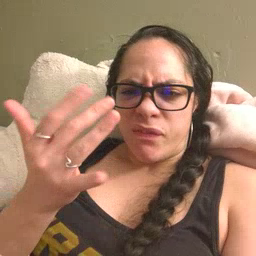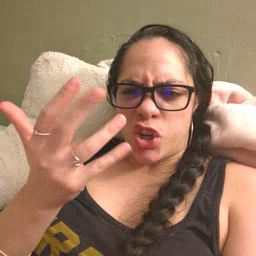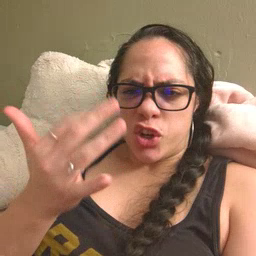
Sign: finger